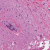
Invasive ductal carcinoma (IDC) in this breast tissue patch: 0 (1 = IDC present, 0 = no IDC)